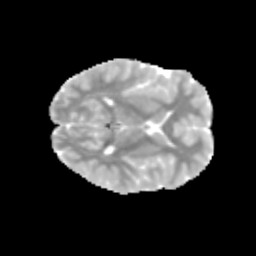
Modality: MD
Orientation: axial
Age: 9
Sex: male
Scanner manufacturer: siemens
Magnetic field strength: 3 T
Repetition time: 3.8 s
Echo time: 0.07 s